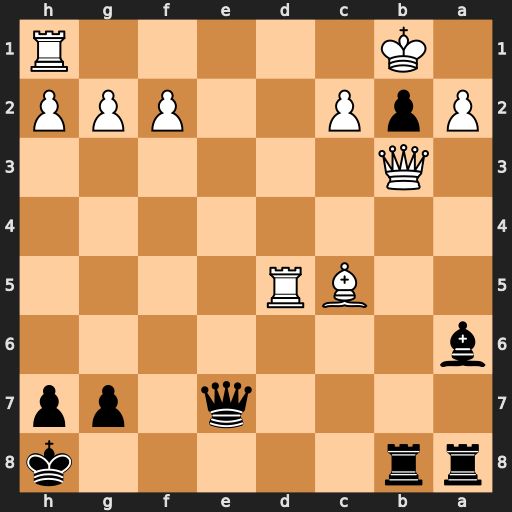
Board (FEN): rr5k/4q1pp/b7/2BR4/8/1Q6/PpP2PPP/1K5R
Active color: b
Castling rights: -
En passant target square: -
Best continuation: Qe2 Bb4 Bc4